Question: i have written alot of description but i figured making a picture will make my problem clearer than words

i have written this to map but it throws an exception
'''
Mapper.CreateMap<GenericStory, GenericStoryDisplayViewModel>().ForMember(
gs => gs.StoryBody,dest => dest.MapFrom( gs => gs));
'''
> Trying to map StoryWriting.Web.Models.GenericStory to StoryWriting.Web.ViewModels.StoryBodyViewModel.
Using mapping configuration for StoryWriting.Web.Models.GenericStory to StoryWriting.Web.ViewModels.GenericStoryDisplayViewModel
Destination property: StoryBody
Missing type map configuration or unsupported mapping.
Exception of type 'AutoMapper.AutoMapperMappingException' was thrown.
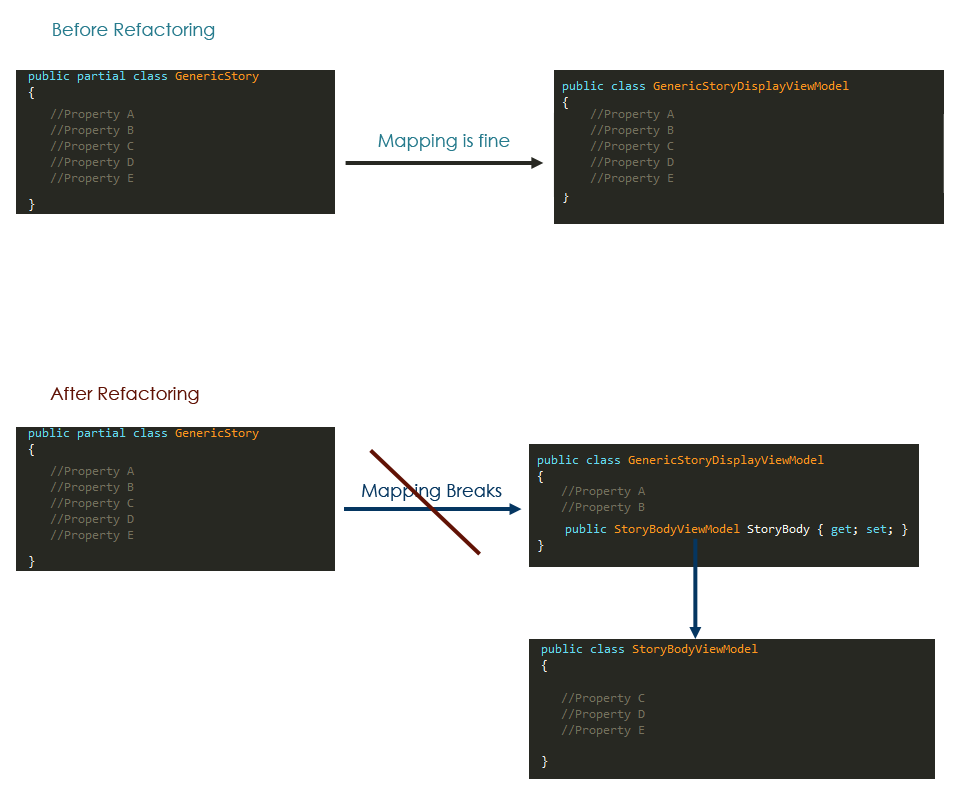
Answer: I thought with AutoMapper you had to map sub-types as well, regardless of if they were contained in another mapped type?
So in this case you'd add
'''
Mapper.CreateMap<GenericStory, StoryBodyViewlModel>();
'''
and then your current mapping.
EDIT:
I've updated my test case to even match your images and it's functioning as expected:
'''
public class GenericStory
{
public string Description { get; set; }
public int Id { get; set; }
public bool IsFavoritedByCurrentUser { get; set; }
public int StoryTypeId { get; set; }
public string StoryTypeName { get; set; }
public string Html { get; set; }
public string Title { get; set; }
public int TotalFavoritedByUsers { get; set; }
}
public class GenericStoryDisplayViewModel
{
public string Description { get; set; }
public int Id { get; set; }
public int StoryTypeId { get; set; }
public string StoryTypeName { get; set; }
public StoryBodyViewModel StoryBody { get; set; }
}
public class StoryBodyViewModel
{
public string Title { get; set; }
public string Html { get; set; }
public int TotalFavoritedByUsers { get; set; }
public bool IsFavoritedByCurrentUser { get; set; }
}
'''
and then my test
'''
private static void Main()
{
var story = new GenericStory
{
Description = "Lorem ipsum dolor sit amet,....etc",
Html = "<h1>ZOMG!</hl>
<h2>BEES!</h2>",
Id = 9,
IsFavoritedByCurrentUser = true,
StoryTypeId = 1,
StoryTypeName = "ShortStory",
Title = "Test Story",
TotalFavoritedByUsers = 1
};
var vm = new GenericStoryDisplayViewModel();
Mapper.CreateMap<GenericStory, StoryBodyViewModel>();
Mapper.CreateMap<GenericStory, GenericStoryDisplayViewModel>()
.ForMember(dest => dest.StoryBody, opt => opt.MapFrom(src => src));
Mapper.Map(story, vm);
Console.ReadKey();
}
'''
Results: